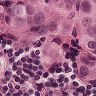
Metastatic tissue present: yes